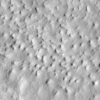
Label: not_dusty